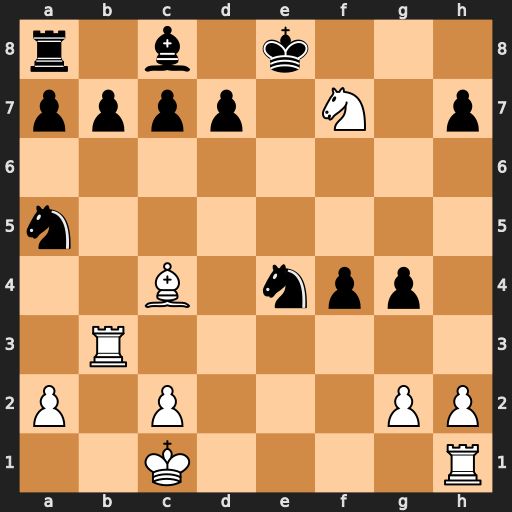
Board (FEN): r1b1k3/pppp1N1p/8/n7/2B1npp1/1R6/P1P3PP/2K4R
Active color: w
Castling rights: q
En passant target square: -
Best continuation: Re1 d5 Bxd5